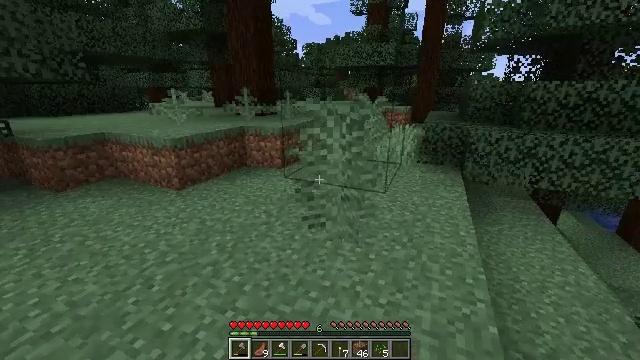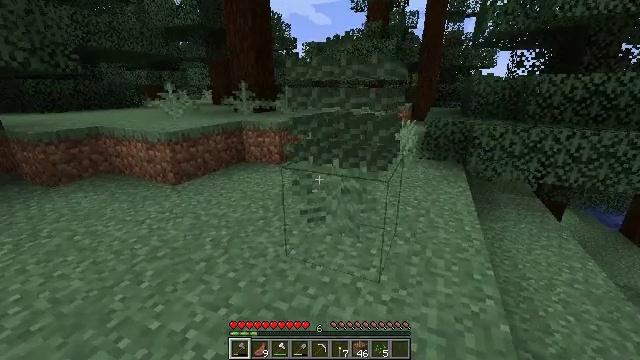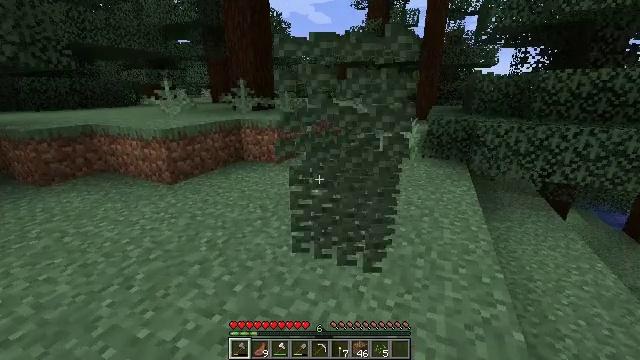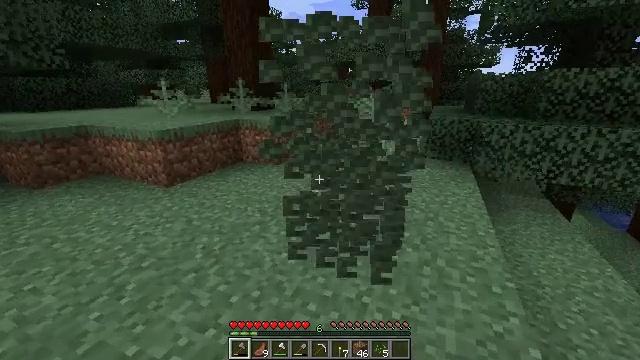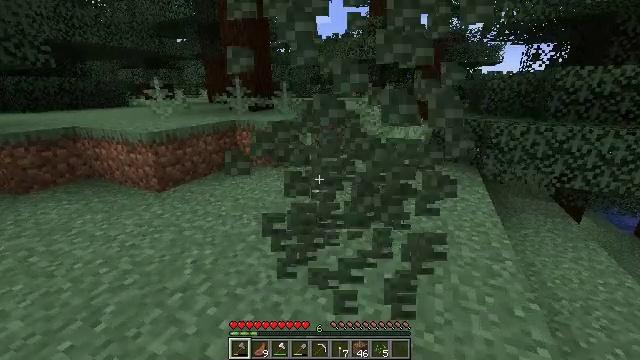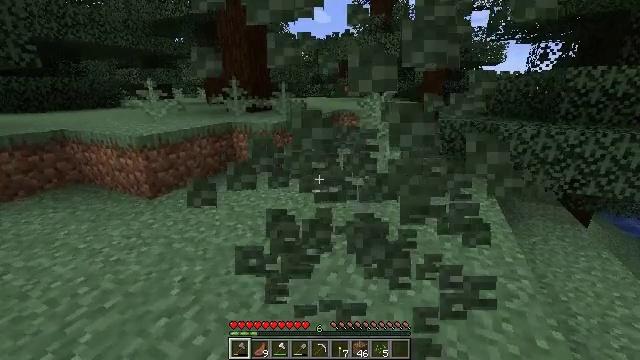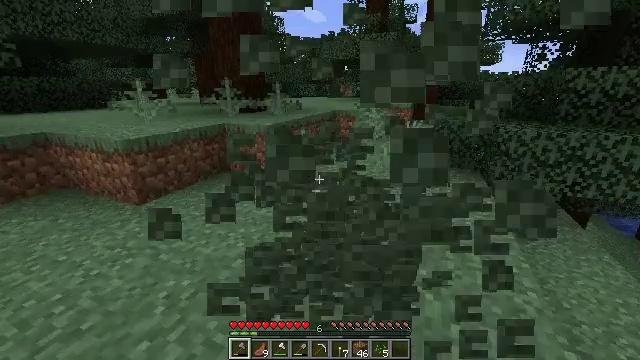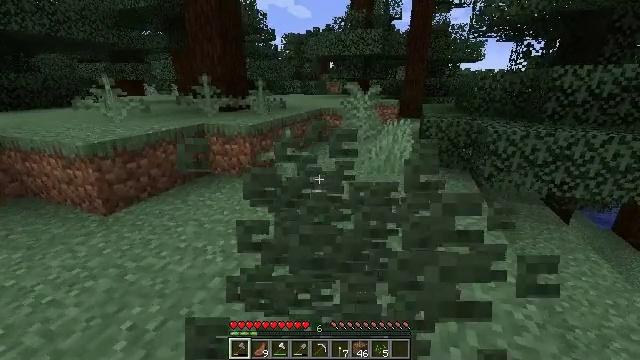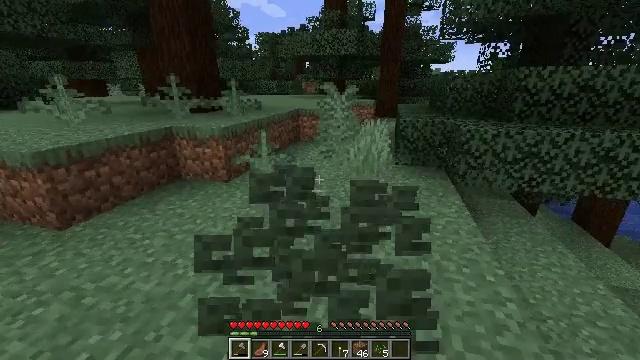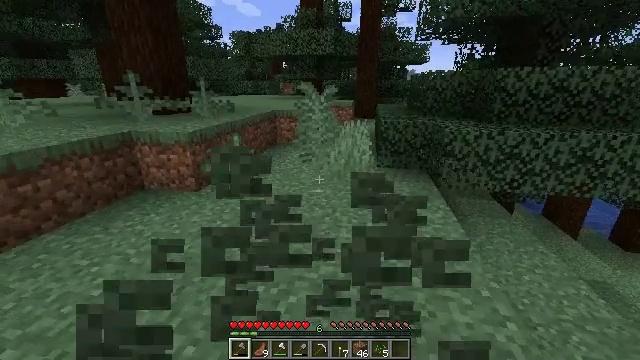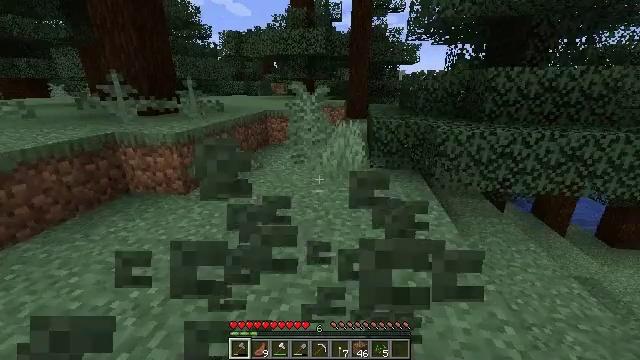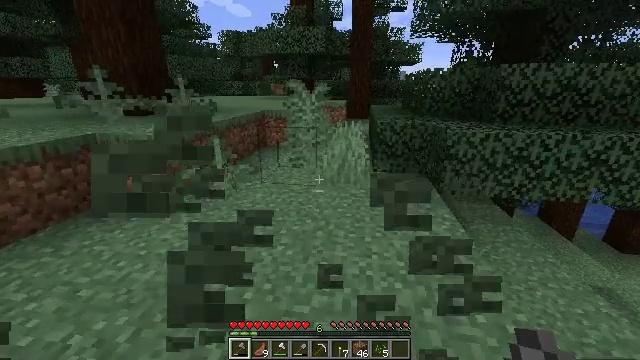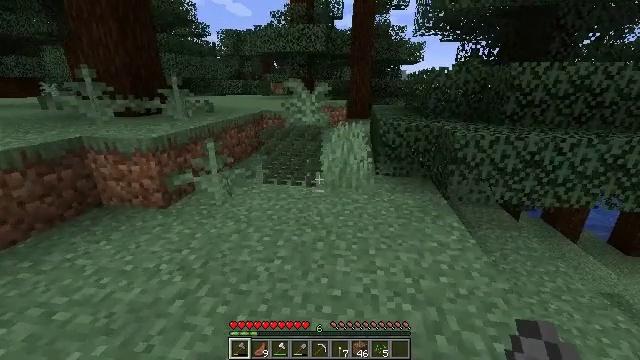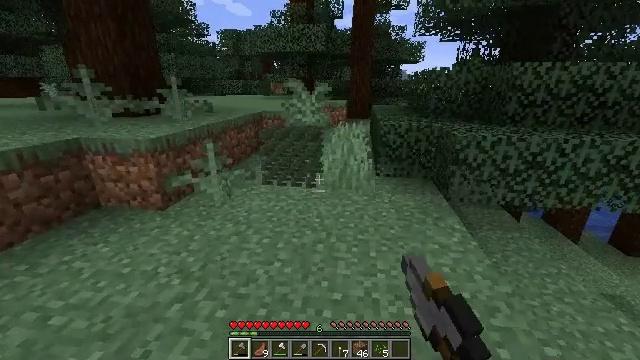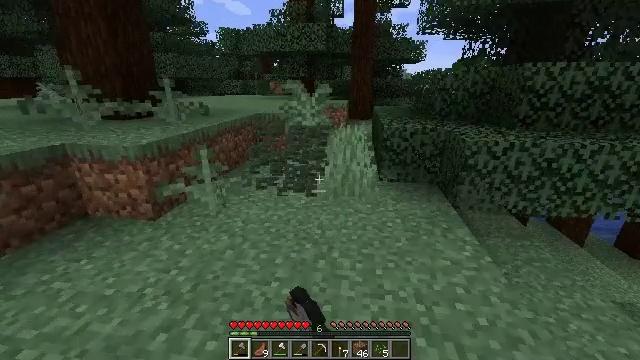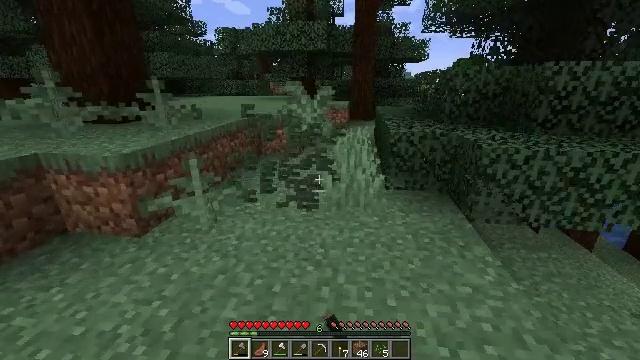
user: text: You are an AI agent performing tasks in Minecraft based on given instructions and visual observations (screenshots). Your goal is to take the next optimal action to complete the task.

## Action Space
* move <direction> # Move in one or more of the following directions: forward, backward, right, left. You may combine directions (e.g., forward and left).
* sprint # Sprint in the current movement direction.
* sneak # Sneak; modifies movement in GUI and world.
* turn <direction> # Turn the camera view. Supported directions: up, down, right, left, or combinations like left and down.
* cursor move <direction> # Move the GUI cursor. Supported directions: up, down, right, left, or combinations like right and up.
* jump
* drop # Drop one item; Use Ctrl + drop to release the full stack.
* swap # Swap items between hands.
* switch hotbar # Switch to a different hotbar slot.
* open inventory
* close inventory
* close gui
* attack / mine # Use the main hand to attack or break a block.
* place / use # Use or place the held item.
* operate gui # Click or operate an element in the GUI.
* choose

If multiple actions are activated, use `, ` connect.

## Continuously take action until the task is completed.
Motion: motion action
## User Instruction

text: Remove the large fern from the terrain.
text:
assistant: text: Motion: move forward, attack / mine
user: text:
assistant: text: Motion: move forward, attack / mine
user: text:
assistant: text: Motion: move forward, attack / mine
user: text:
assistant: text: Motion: move forward, attack / mine
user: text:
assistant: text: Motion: move forward, attack / mine
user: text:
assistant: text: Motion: move forward, attack / mine
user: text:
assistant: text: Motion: move forward, turn right, attack / mine
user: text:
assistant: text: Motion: move forward, turn right, attack / mine
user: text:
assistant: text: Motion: move forward, turn right, attack / mine
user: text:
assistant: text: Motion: move forward, turn right, attack / mine
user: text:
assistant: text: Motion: move forward, attack / mine
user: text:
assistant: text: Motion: move forward, attack / mine
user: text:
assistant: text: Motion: move forward, attack / mine
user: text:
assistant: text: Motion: move forward, attack / mine
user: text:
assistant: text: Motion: move forward, attack / mine
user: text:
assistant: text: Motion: move forward, attack / mine
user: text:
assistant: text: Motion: move forward, attack / mine
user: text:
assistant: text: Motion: attack / mine